Question: I want to plot the residual sum of squares on the best fit distribution of this data.

I got the best fit distribution but I'm failing to plot the rss with it.
After that I also wish to plot a function: RSS2/loc2. Any idea, please?
'''
import numpy as np
import pandas as pd
import matplotlib.pyplot as plt
import scipy
import scipy.stats
import time
from numpy.random import randn
# Load data
L = np.linspace(5,1.0,210)
V = L + 0.02*randn(len(L))
data = np.exp(-3.0*L**2) + 0.1*randn(len(L))
### Histogramme des donnees
y, x = np.histogram(data, bins=50, density=True)
# Milieu de chaque classe
x = (x + np.roll(x, -1))[:-1] / 2.0
plt.figure(figsize=(12,8))
plt.hist(data, bins=50, density=True)
plt.title("MOE")
plt.show()
#Lois candidates
dist_names = ['norm', 'beta','gamma', 'pareto', 't', 'lognorm', 'invgamma',
'invgauss', 'loggamma', 'alpha', 'chi', 'chi2']
sse = np.inf
sse_thr = 0.10
# Pour chaque distribution
for name in dist_names:
# Modeliser
dist = getattr(scipy.stats, name)
param = dist.fit(data)
# Parametres
loc = param[-2]
scale = param[-1]
arg = param[:-2]
# PDF
pdf = dist.pdf(x, *arg, loc=loc, scale=scale)
# SSE
model_sse = np.sum((y - pdf)**2)
# Si le SSE est ddiminue, enregistrer la loi
if model_sse < sse :
best_pdf = pdf
sse = model_sse
best_loc = loc
best_scale = scale
best_arg = arg
best_name = name
# Si en dessous du seuil, quitter la boucle
if model_sse < sse_thr :
break
plt.figure(figsize=(12,8))
plt.plot(x, y, label="Donnees")
plt.plot(x, best_pdf, label=best_name, linewidth=3)
plt.legend(loc='upper right')
plt.show()
# Details sur la loi selectionnee
print("Selected Model : ", best_name)
print("Loc. param. : ", best_loc)
print("Scale param. : ", best_scale)
print("Other arguments : ", best_arg)
print("SSE : ", sse)
'''
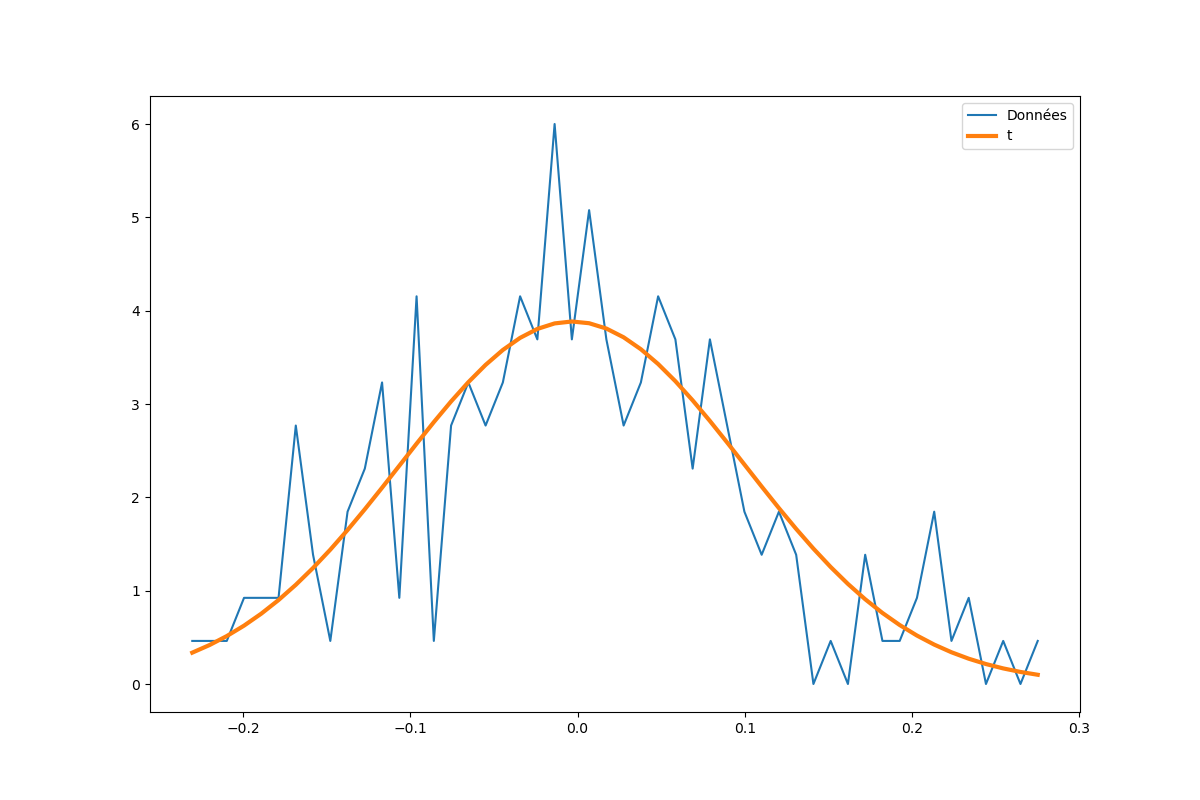
Answer: Technically we cannot plot the sum of residual squares but we can with the residual squares. Take every value of the resulting best pdf and calculate rss (residual square) with the given y.
'rss_i = (y_i - bpdf_i)^2'
#### Code revision
'''
# Record rss per best pdf values.
best_rss = []
best_rss_loc = []
for ay, bpdf in zip(y, best_pdf):
rss = (ay-bpdf)**2 # residual square formula
best_rss.append(rss)
rss_loc = rss**2/best_loc**2
best_rss_loc.append(rss_loc)
plt.figure(figsize=(12,8))
plt.plot(x, y, label="Donnees")
plt.plot(x, best_pdf, label=best_name, linewidth=3)
plt.plot(x, best_rss, label='best rss', linewidth=1)
plt.plot(x, best_rss_loc, label='best rss^2/loc^2', linewidth=1)
plt.legend(loc='upper right')
plt.yscale('symlog')
plt.ylabel('Y (symmetrical log scale)')
plt.show()
'''
#### Plot
<URL>
#### Reference
<URL>